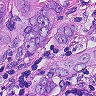
Metastatic tissue present: yes